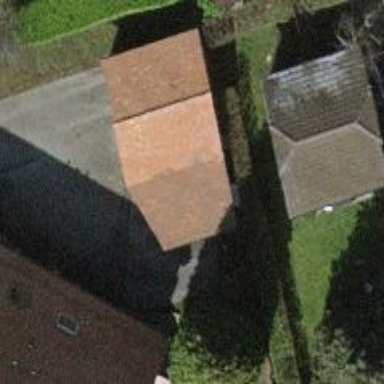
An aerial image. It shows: Garage building.